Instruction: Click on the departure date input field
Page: home
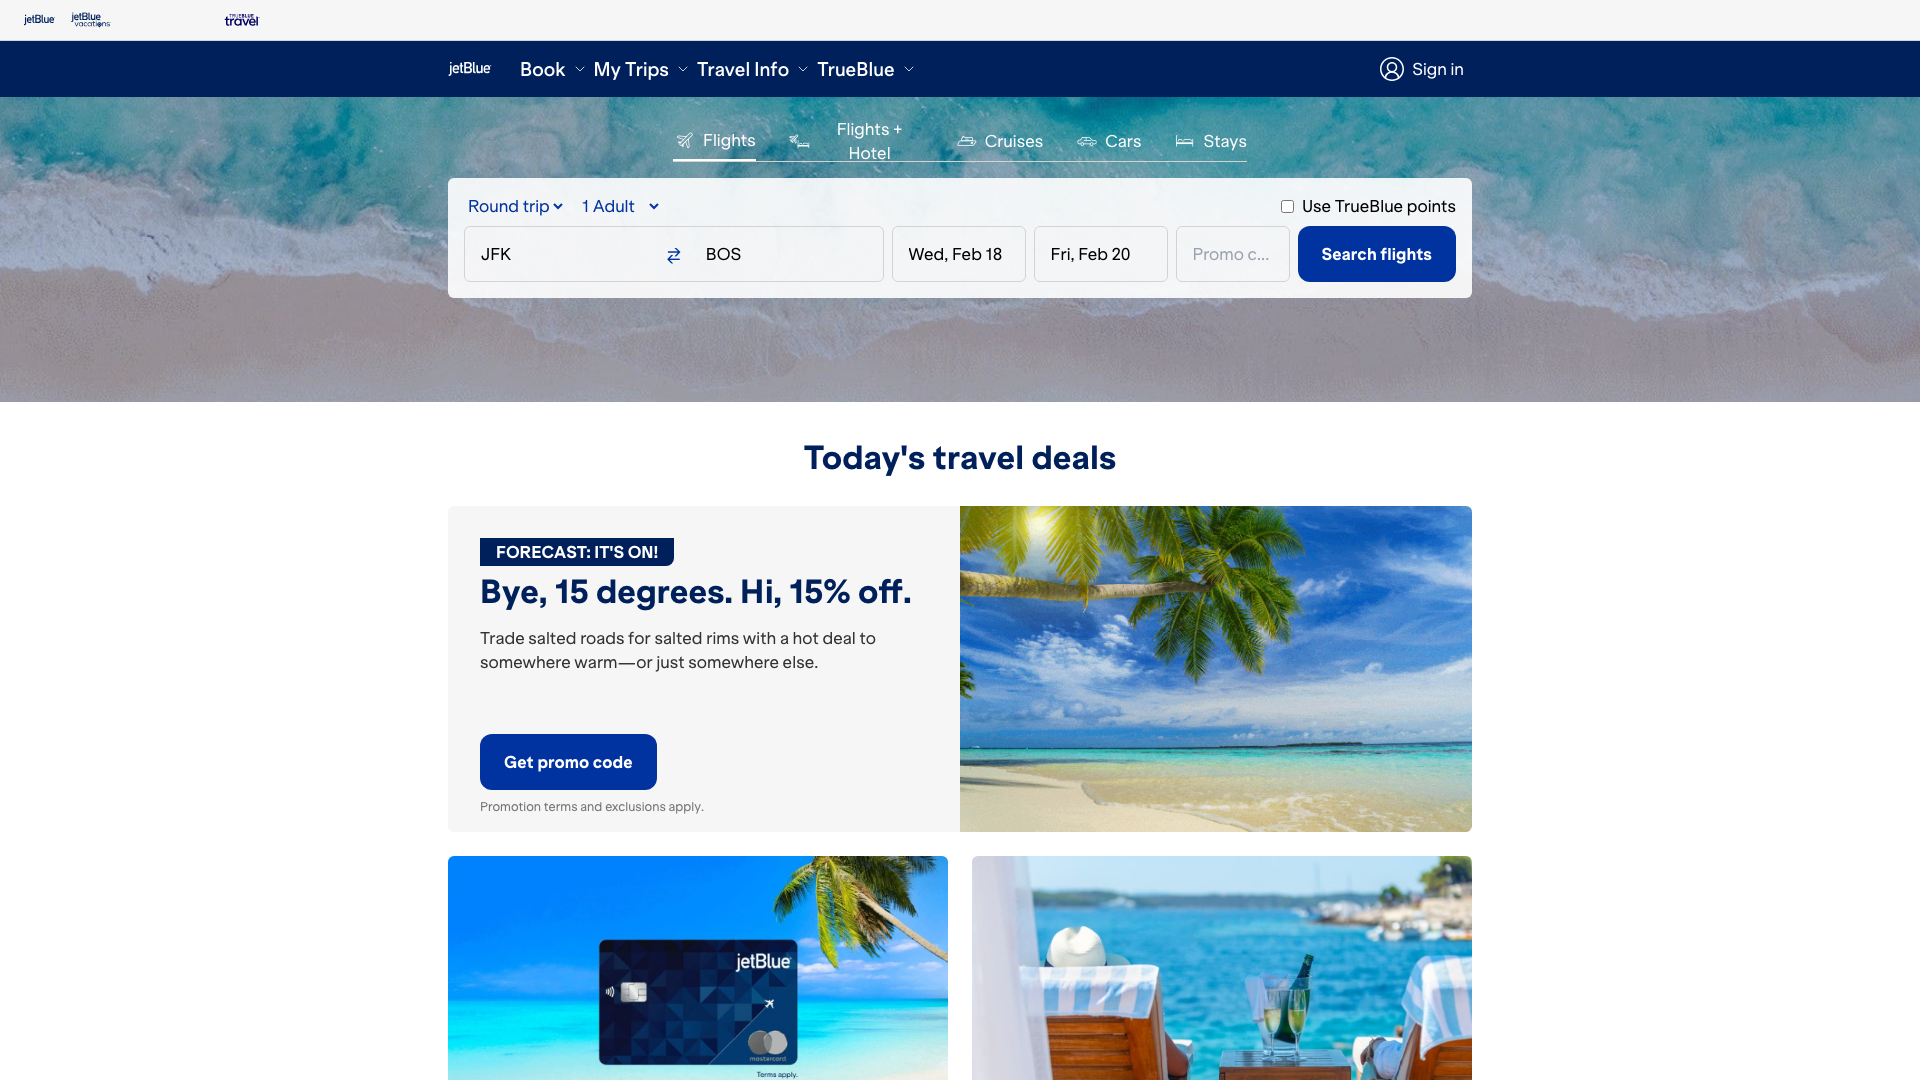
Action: click